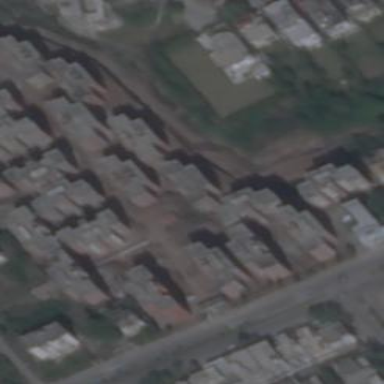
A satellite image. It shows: Residential area with apartments.